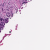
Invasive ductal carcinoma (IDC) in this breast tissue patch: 1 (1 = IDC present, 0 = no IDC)